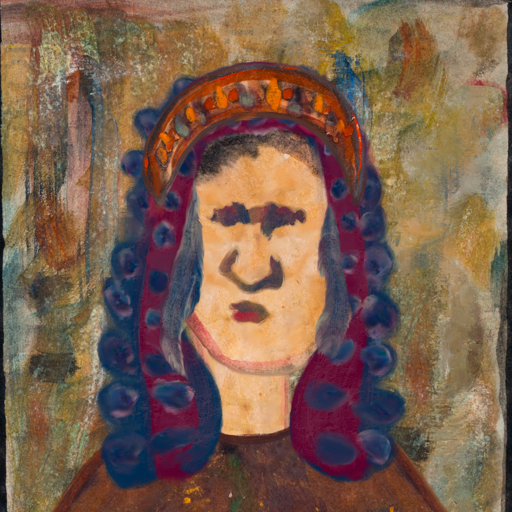
Background: Pipe, Head And Neck Front: Childish, Face Front: In_The_Sun, Bust: Comrade, Hair Front: Hill_Girl, Head Accessory: Hypocrite, Second Necklace: Blank, Necklace: Blank, Baby: Blank